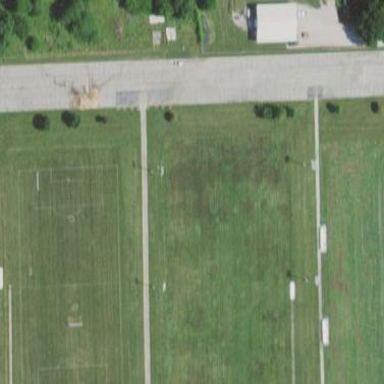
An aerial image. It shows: Soccer pitch designated for leisure and sports activities.